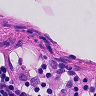
Metastatic tissue present: no